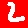
Digit: 2